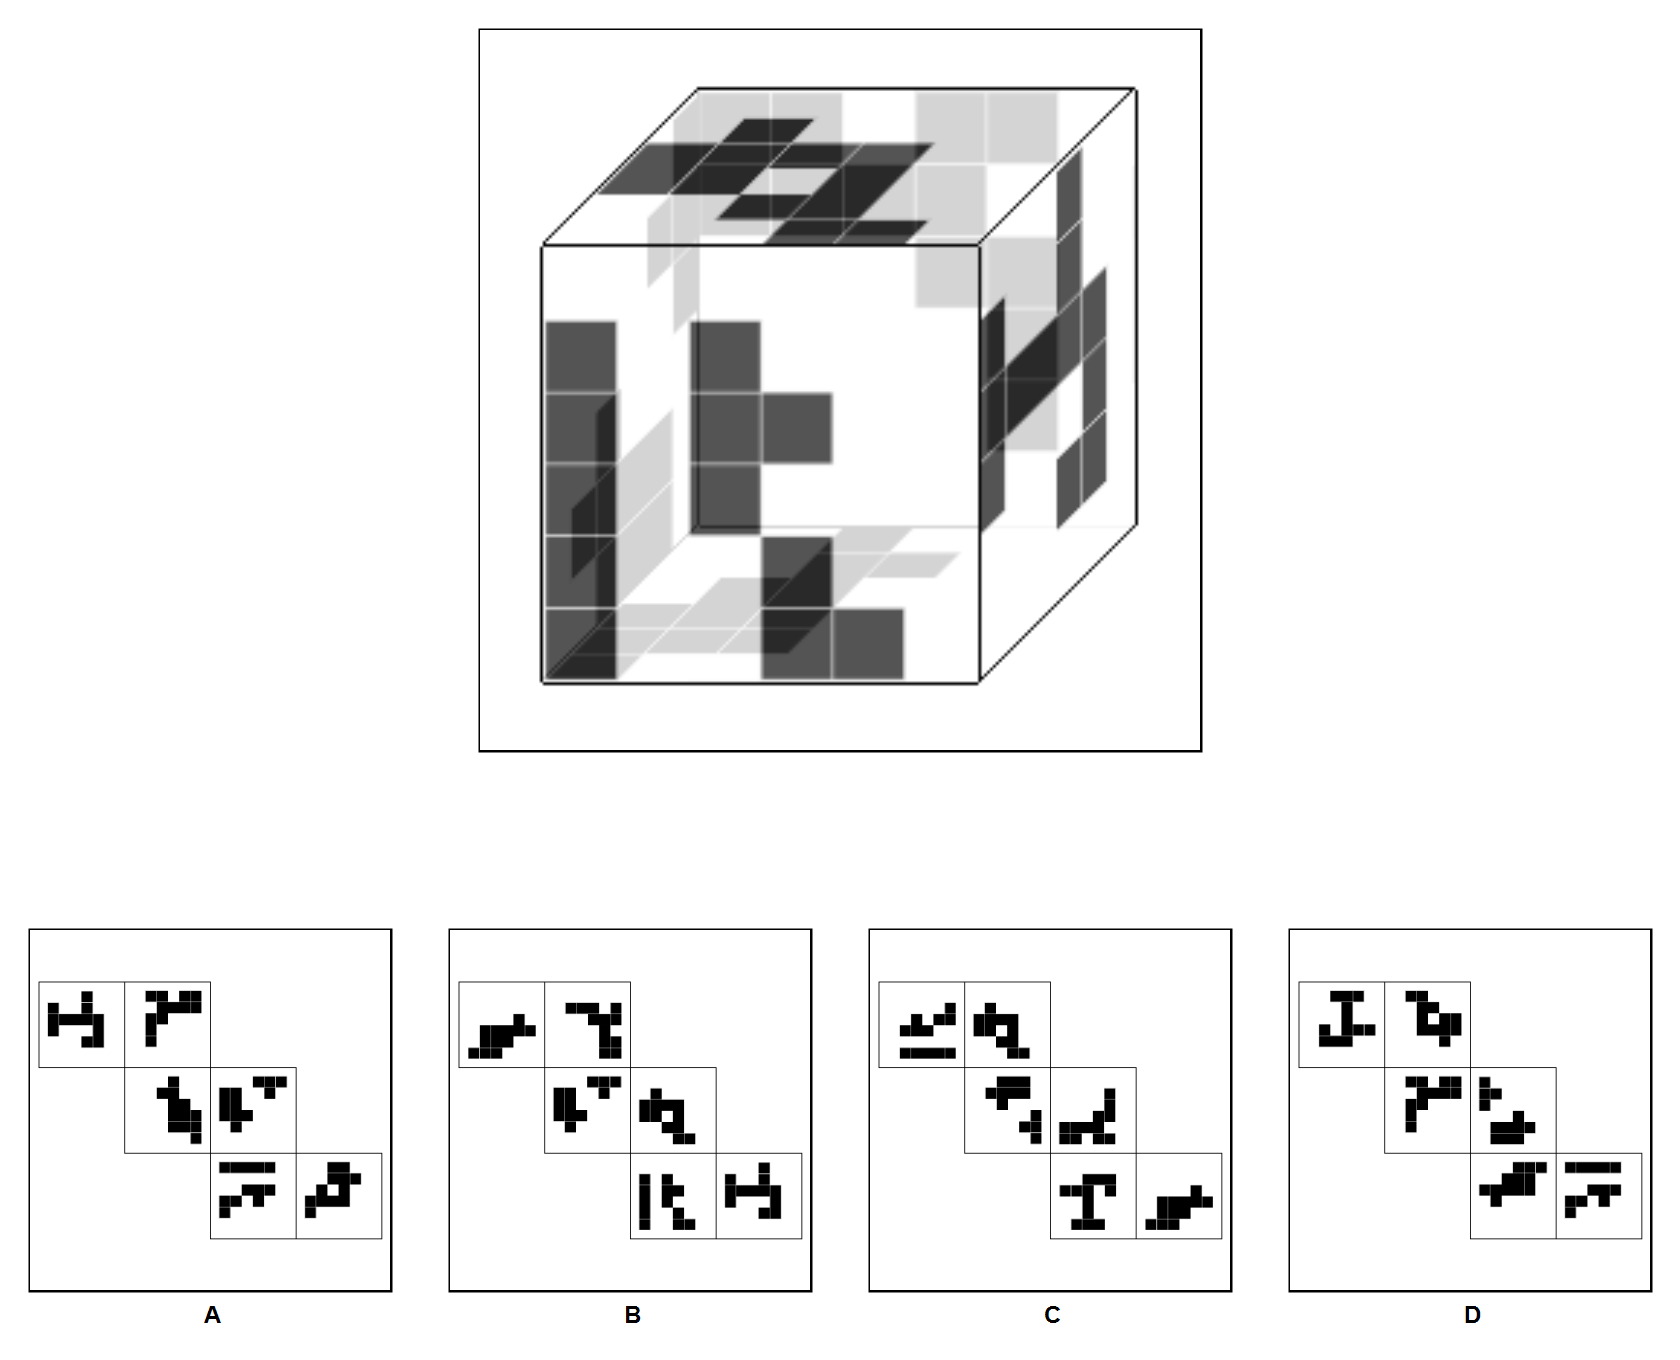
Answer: C